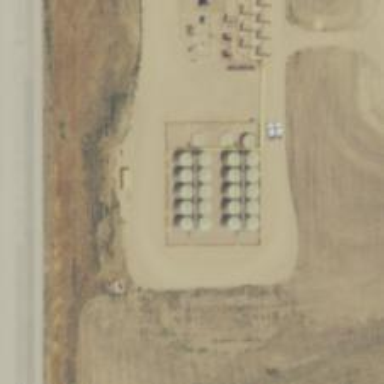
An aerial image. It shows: Storage tank with man-made structure.